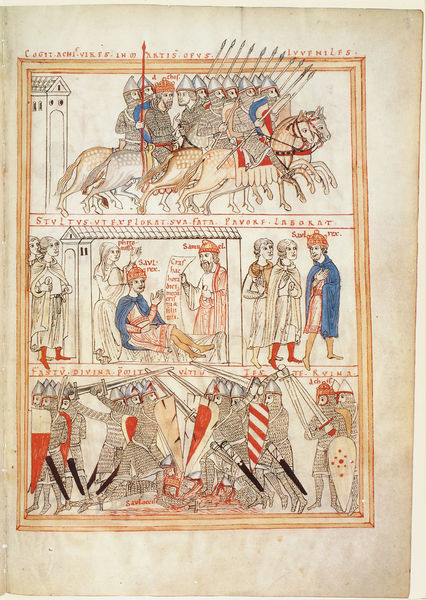
Titel: Bamberger Davidzyklus
Institution: Bamberg, Staatsbibliothek
Schlagwörter: blau, kampf, stadt, frankreich, frau, hut, paris, dach, haus, rot, rahmen, drei, krone, pferd, pferde, reiter, zaumzeug, schrift, grafik, französisch, krieg, kaiser, könig, lanze, soldaten, schild, krank, schwert, schwerter, helm, ritter, kämpfen, rüstung, buchseite, fraun, helme, brief, mittelalter, lanzen, speer, miniatur, gefecht, latein, schilde, buchmalerei, alexander, kettenhemd, artus, kettenhemden, 1200, schwertkampf, 1100, alexanderroman, artussage, königsgeschichte